Question: I'm looking for the XML layout code that produces the look and feel of the People contact details pop-up in Android 4.0. Here's a screenshot to illustrate what I'm talking about:

I've been looking at Grepcode without much luck.
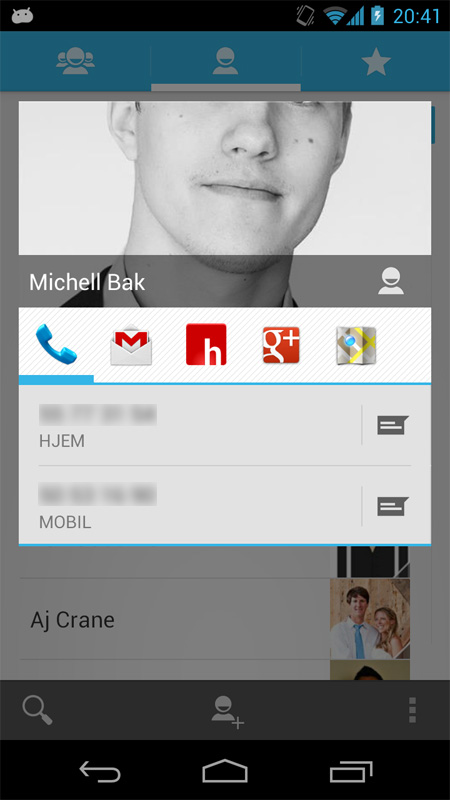
Answer: There's no single XML file, but I think you want to look at how all of the 'quickcontact_' stuff is tied together in <URL>.